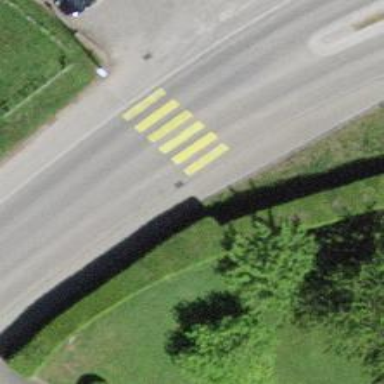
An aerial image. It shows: Zebra crossing on the road.